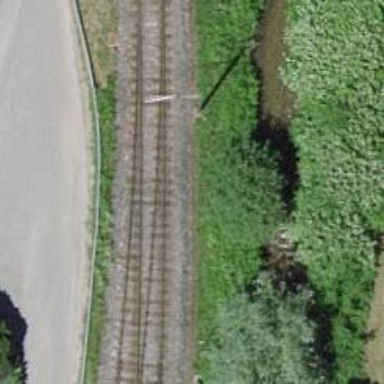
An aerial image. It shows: Railway switch.